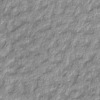
Label: not_dusty